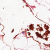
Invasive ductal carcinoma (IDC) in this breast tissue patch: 0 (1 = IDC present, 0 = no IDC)